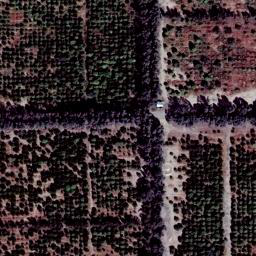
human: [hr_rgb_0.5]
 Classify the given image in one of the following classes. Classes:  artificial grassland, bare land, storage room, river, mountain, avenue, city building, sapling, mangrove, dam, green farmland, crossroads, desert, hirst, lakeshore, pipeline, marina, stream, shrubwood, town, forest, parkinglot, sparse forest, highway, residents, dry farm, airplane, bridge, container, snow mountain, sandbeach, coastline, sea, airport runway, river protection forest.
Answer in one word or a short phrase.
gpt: dry farm